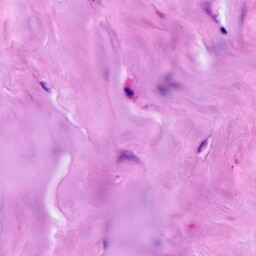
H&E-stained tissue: Breast